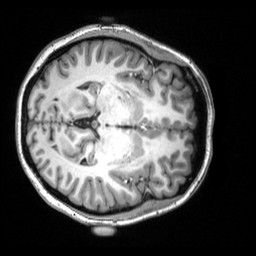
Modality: T1w
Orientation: axial
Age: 29
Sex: female
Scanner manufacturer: siemens
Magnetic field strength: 3 T
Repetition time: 2.53 s
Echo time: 0.0033 s